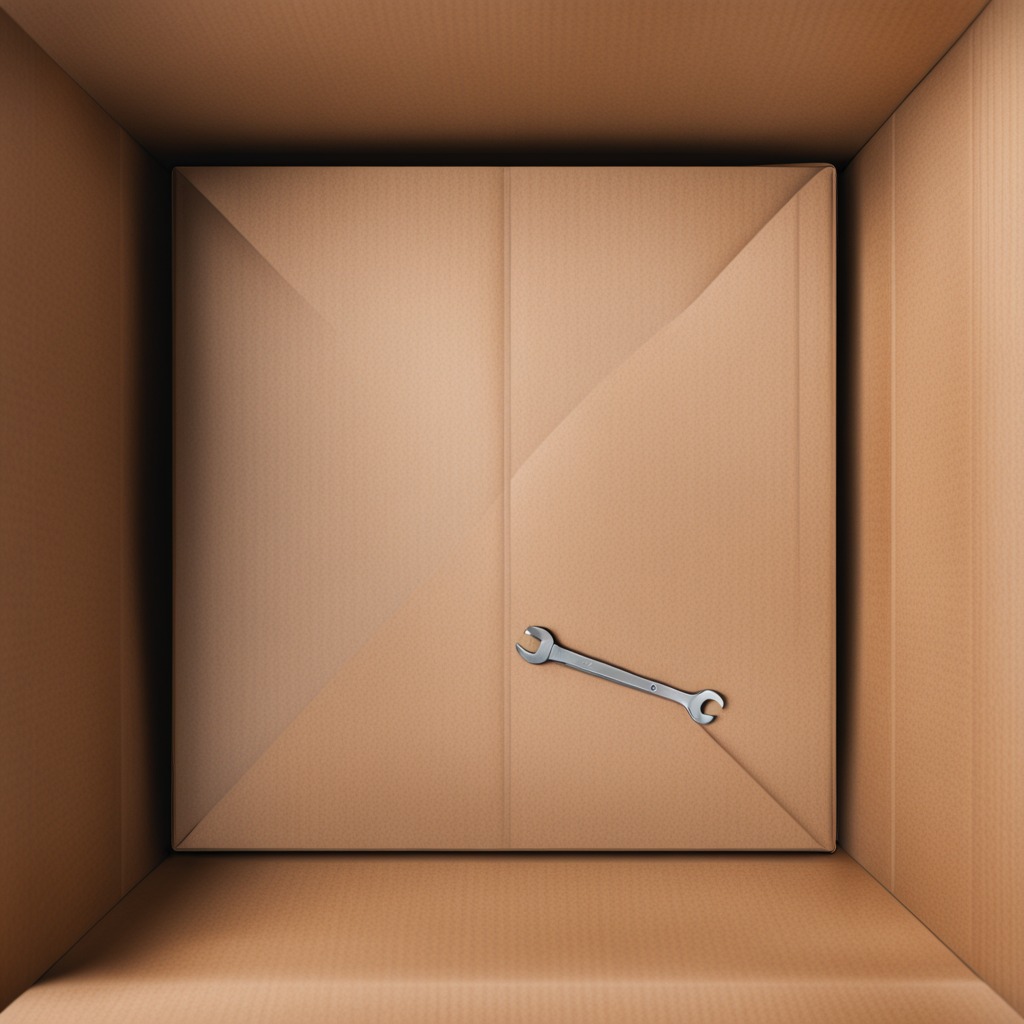
An wrench lies on the cardboard box surface.